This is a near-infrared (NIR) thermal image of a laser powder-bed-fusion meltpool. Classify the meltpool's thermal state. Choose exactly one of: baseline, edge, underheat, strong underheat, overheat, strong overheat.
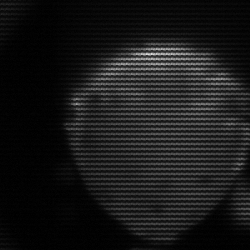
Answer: edge